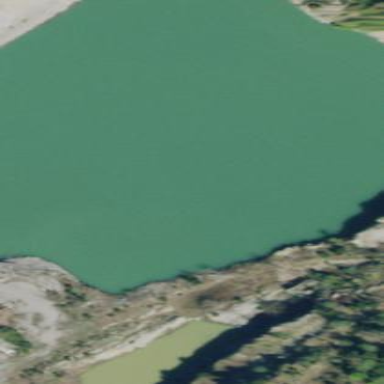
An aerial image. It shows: Reservoir of water.